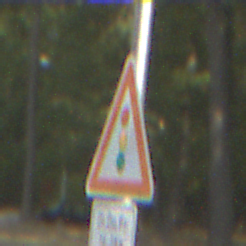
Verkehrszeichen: Lichtzeichenanlage
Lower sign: ZeitangabenMitBeschraenkungAufWochentage3
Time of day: MorningAfternoon
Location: Outdoor (Suburban)
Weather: Clear
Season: NotSpecified
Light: Natural